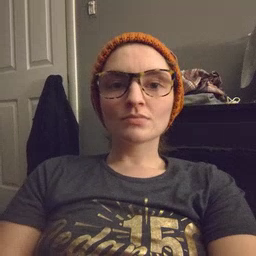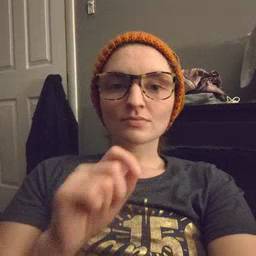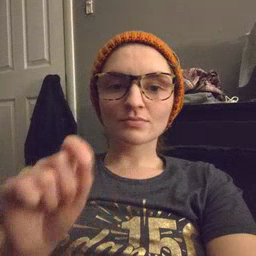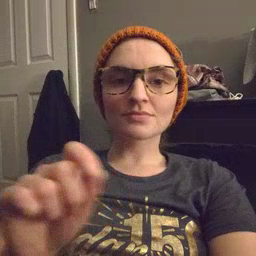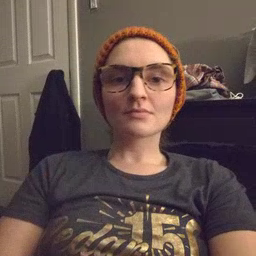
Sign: pencil